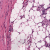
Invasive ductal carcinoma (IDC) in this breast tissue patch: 1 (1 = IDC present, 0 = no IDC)